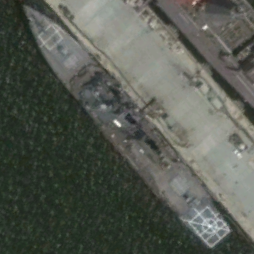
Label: destroyer